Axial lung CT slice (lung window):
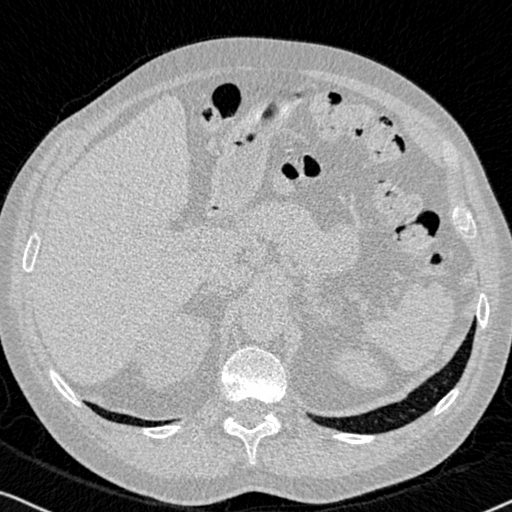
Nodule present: no